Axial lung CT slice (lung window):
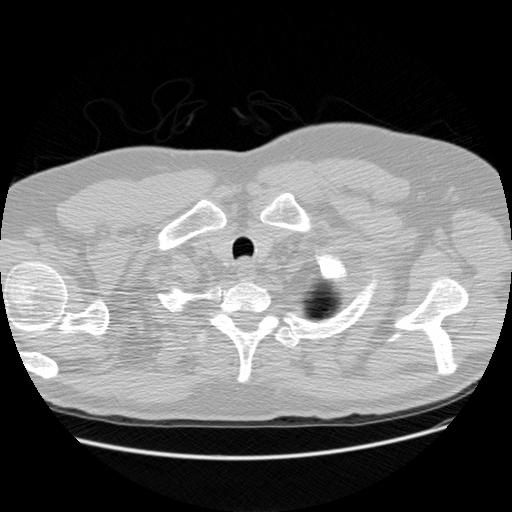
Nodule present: no